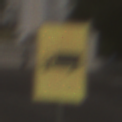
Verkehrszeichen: KFZZulaessigeGesamtmasse3Komma5TOhnePfeilsymbol
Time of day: MorningAfternoon
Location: Outdoor (Urban)
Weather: PartlyCloudy
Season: NotSpecified
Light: Natural